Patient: sex M, age 48
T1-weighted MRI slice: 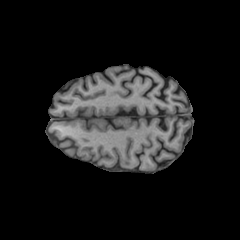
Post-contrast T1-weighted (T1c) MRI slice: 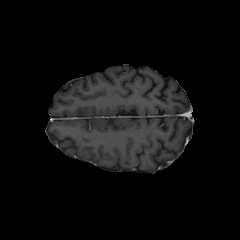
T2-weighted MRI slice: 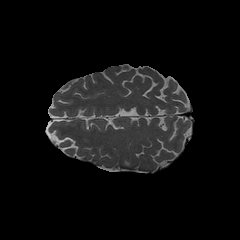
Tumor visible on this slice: no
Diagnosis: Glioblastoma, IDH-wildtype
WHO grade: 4